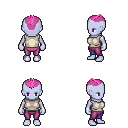
a pixel art fantasy rpg character, female body template, dark elf, purple skin, white sleeveless shirt, magenta pants, pink short mohawk hairstyle, four views (front, back, left, right), 2x2 character sprite sheet, small pixel art, hard edges, no anti-aliasing